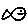
Label: fish